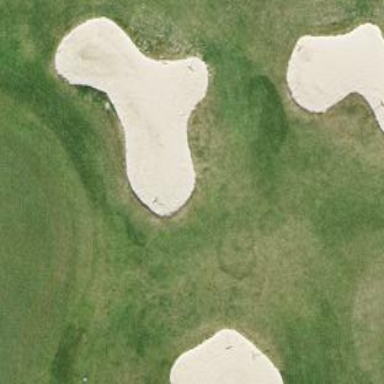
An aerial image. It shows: Sandy area is golf bunker.